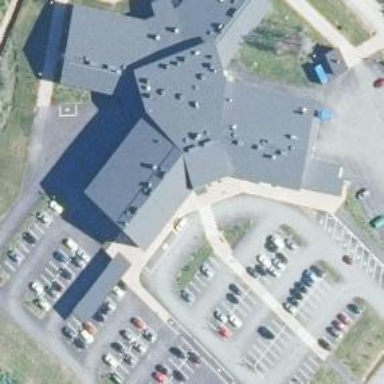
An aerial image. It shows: Healthcare facility identified as hospital.